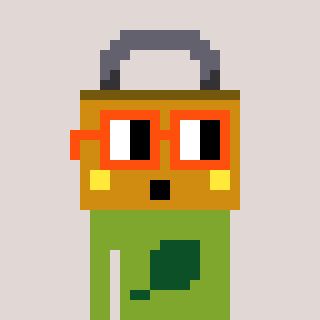
a pixel art character with square orange glasses, a lock-shaped head and a slimegreen-colored body on a warm background